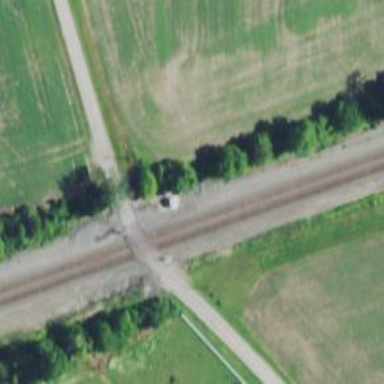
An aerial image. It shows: Level crossing along the railway.